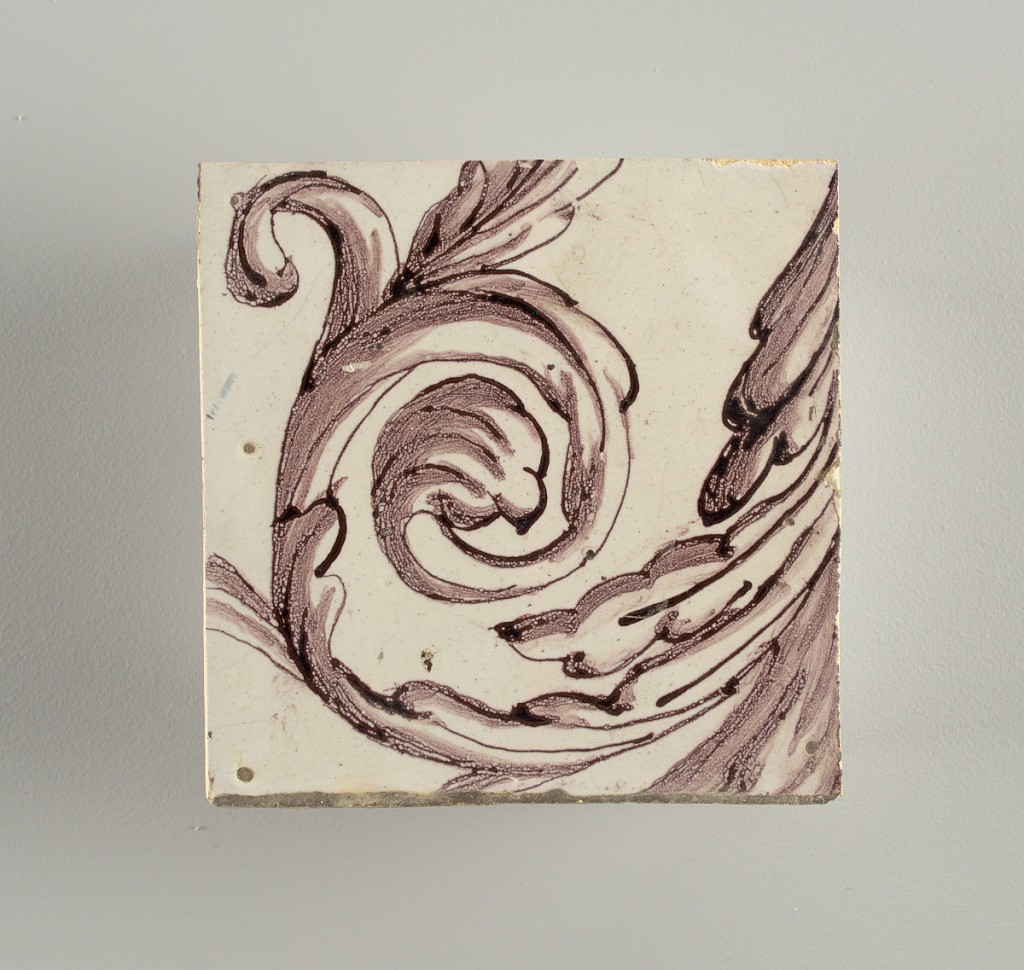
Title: Wall facing
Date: ca. 1725
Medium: Tin-glazed earthenware, underglaze
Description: Horizontal rectangle.  Thirty-seven tiles wide and twenty-one high with opening for door or window nineteen and one-half tiles high and twelve wide.  To left and right of opening, centered canopy above. Left, woman representing Hope, right, a sculputure urn.  Centered above opening, a mascaron.  Arabesque design of foliage.